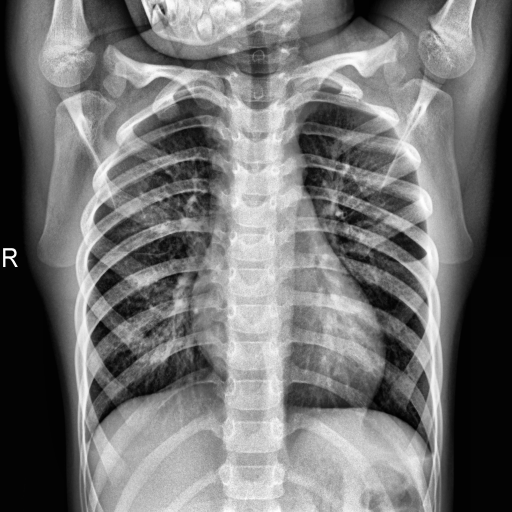
Finding: NORMAL